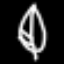
Label: leaf